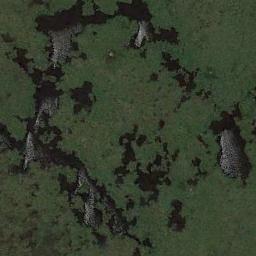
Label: wetland